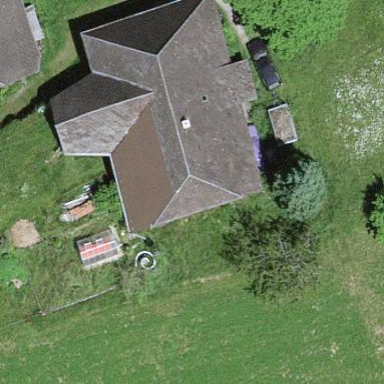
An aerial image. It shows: Farm building.